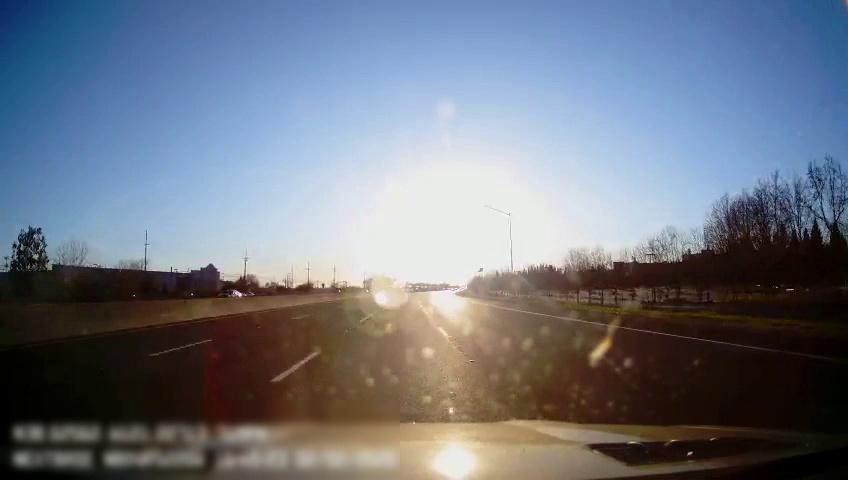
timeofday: Day
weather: Sunny
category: Drivable Space
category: Vehicles | Car
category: Lanes | Alternate Lane
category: Lanes | Alternate Lane
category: Lanes | Current Lane
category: Lanes | Current Lane
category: Lanes | Alternate Lane